Question:
Does anyone know how to do this?
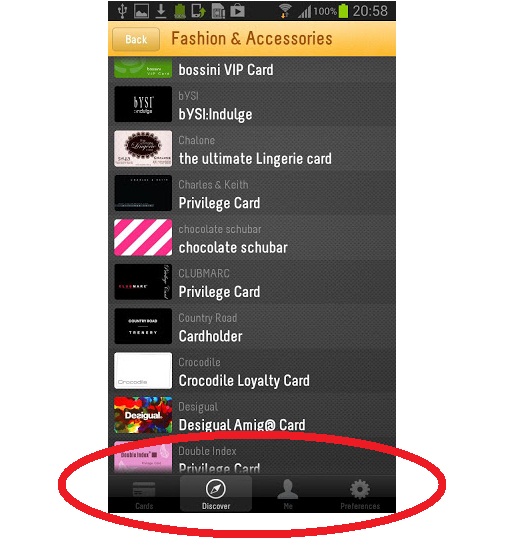
Answer: Use a LinearLayout with alignParentBottom="true"
Something like this:
'''
<RelativeLayout
android:id="@+id/mainLyt"
android:layout_width="fill_parent"
android:layout_height="fill_parent">
<!-- Some layout things -->
<ScrollView
android:layout_width="fill_parent"
android:layout_height="fill_parent"
android:layout_above="@+id/bottomBar">
<!-- some scrolling content -->
</ScrollView>
<LinearLayout
android:id="@+id/bottomBar"
android:layout_height="wrap_content"
android:layout_width="fill_parent"
android:orientation="horizontal"
android:layout_alignParentBottom="true">
<!-- Some Buttons -->
</LinearLayout>
</RelativeLayout>
'''
I didn't try to compile, you might have to fix some typos but this is a basic idea with which you can achieve what you are trying to do.